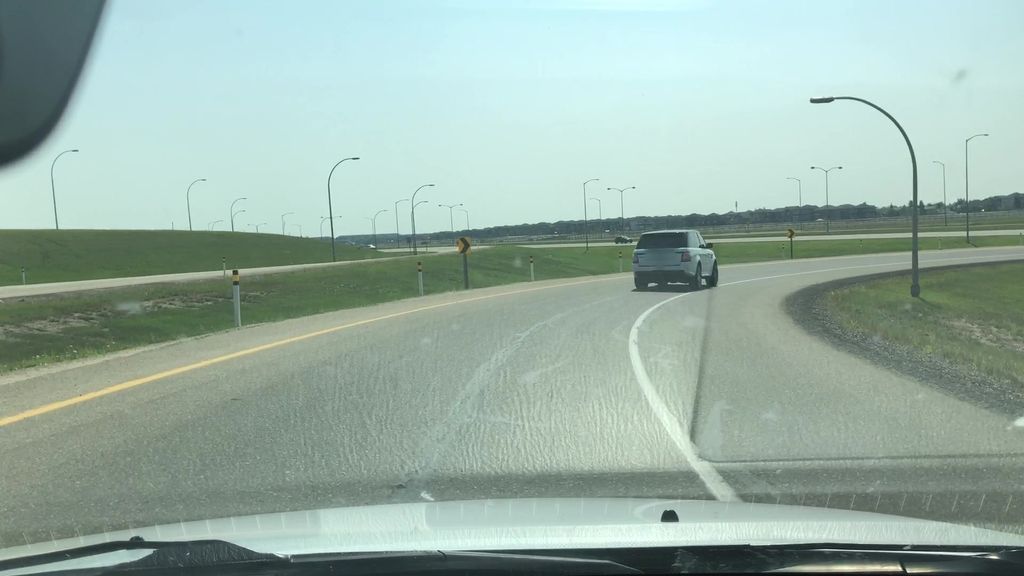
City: edmonton